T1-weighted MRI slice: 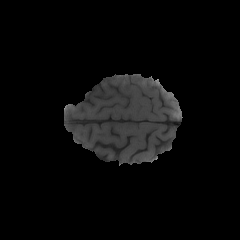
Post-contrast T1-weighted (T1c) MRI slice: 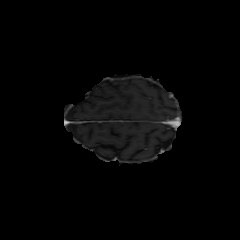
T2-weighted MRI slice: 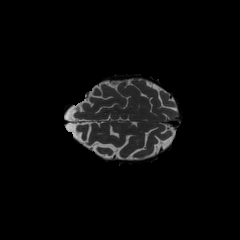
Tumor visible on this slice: no